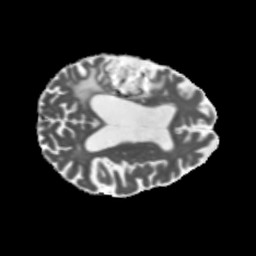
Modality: MD
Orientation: axial
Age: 68
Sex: male
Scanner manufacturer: siemens
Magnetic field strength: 3 T
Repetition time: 5.47 s
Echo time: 0.0854 s